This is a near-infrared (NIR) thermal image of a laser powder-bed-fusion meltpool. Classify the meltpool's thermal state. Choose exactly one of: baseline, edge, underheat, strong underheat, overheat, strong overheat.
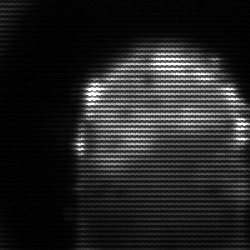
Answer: baseline